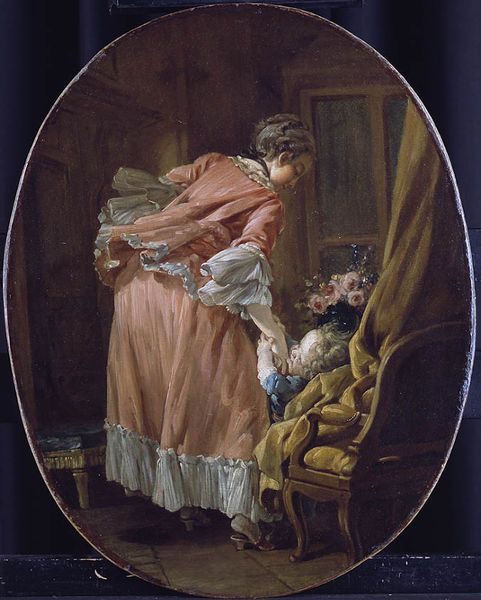
Titel: Das verzogene Kind
Künstler: François Boucher
Standort: Karlsruhe
Institution: Staatliche Kunsthalle Karlsruhe
Schlagwörter: blau, gemälde, hand, schatten, weiß, gelb, mädchen, bewegung, blume, blumen, braun, fenster, frankreich, frau, frisur, glas, grau, haar, holz, kleid, licht, raum, renoir, rücken, schwarz, stuhl, tisch, tür, zimmer, blüten, dame, rose, rosen, rot, beige, malerei, schleife, alt, blond, jung, wand, barock, falten, gesicht, mensch, rahmen, samt, spitze, hände, innenraum, möbel, vorhang, öl, morgen, boden, fransen, gold, haare, interieur, reich, sessel, familie, kind, mutter, rokkoko, saum, gebeugt, locken, rokoko, rosa, seide, genre, kamin, kinder, oval, rund, tondo, vase, deutschland, lächeln, dutt, rückenansicht, liebe, schrank, wohnzimmer, blumenvase, halsband, schuhe, baby, hocker, schemel, gardine, schlafzimmer, stube, kammer, junge, rüsche, rüschen, blumenstrauss, strauß, pink, lehnstuhl, medaillon, amme, weinen, hell-dunkel, leinwand, schuh, apricot, fauteuil, sims, biedermeier, ehepaar, pantoffel, absätze, mobiliar, pumps, absatz, tuhl, steinboden, süß, handkuss, fenser, biesen, boucher, mama, sesssel, hilfreich, h#nde, sti, barovk, betreuung, kinderbetreuung, fliesse, apricotfarben, bouchert